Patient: sex M, age 66
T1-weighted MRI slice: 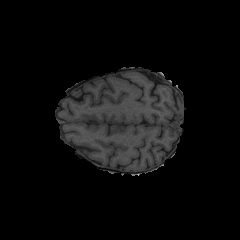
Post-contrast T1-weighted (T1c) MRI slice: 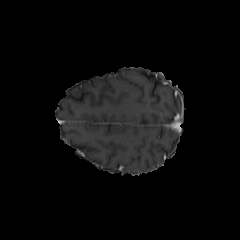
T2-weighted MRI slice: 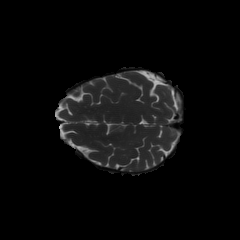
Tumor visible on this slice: no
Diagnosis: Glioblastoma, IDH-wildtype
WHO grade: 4